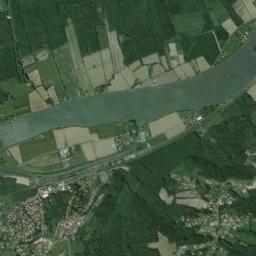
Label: river